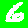
Digit: 6